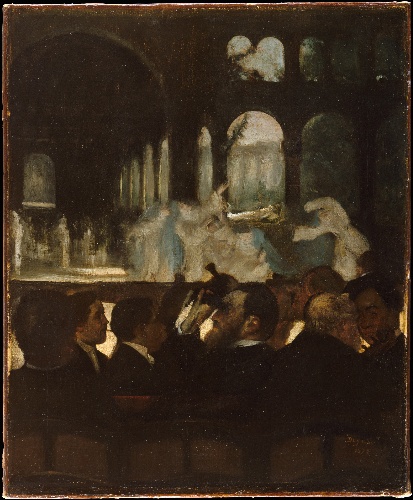
Title: The Ballet from "Robert le Diable"
Artist: Edgar Degas
Artist bio: French, Paris 1834–1917 Paris
Date: 1871
Object type: Painting
Classification: Paintings
Medium: Oil on canvas
Dimensions: 26 x 21 3/8 in. (66 x 54.3 cm)
Department: European Paintings
Credit line: H. O. Havemeyer Collection, Bequest of Mrs. H. O. Havemeyer, 1929
Accession year: 1929
Repository: Metropolitan Museum of Art, New York, NY
Tags: Performance|Men|Dancing|Ballet